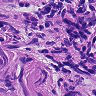
Metastatic tissue present: yes